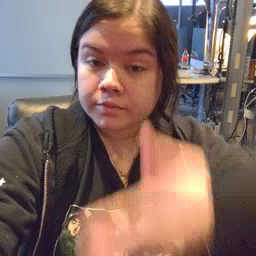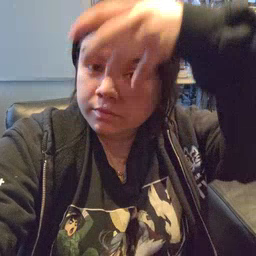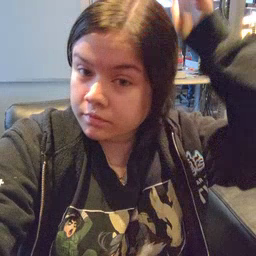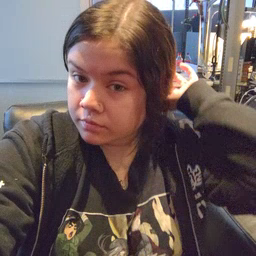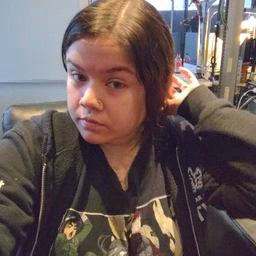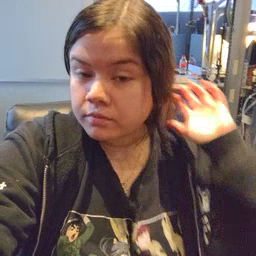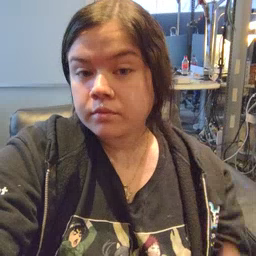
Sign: lion